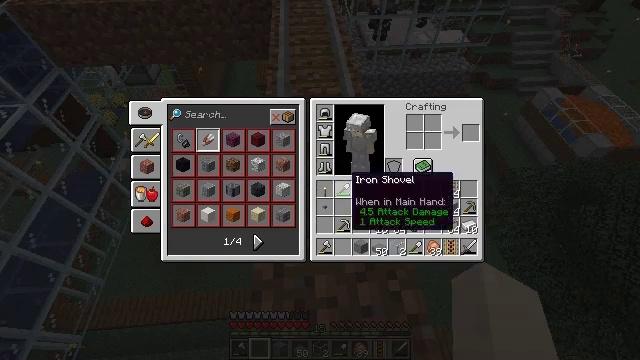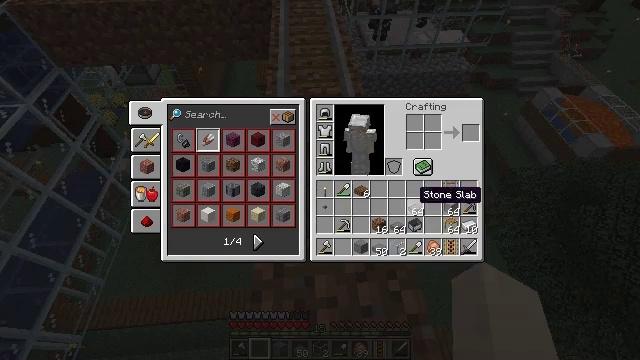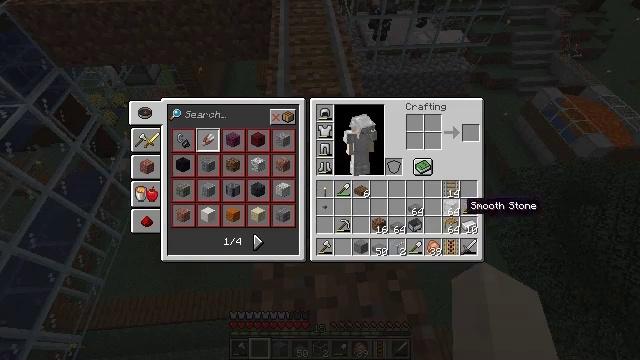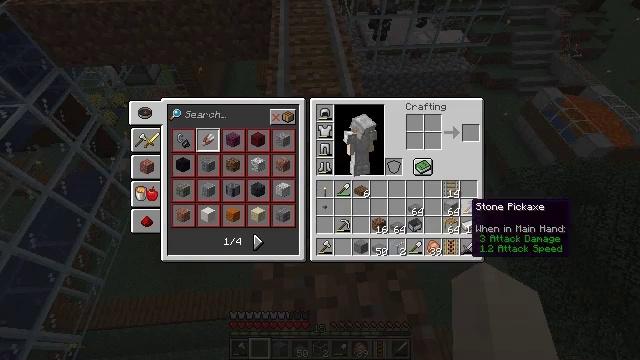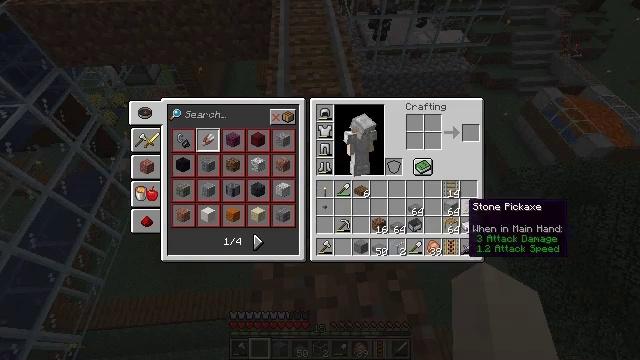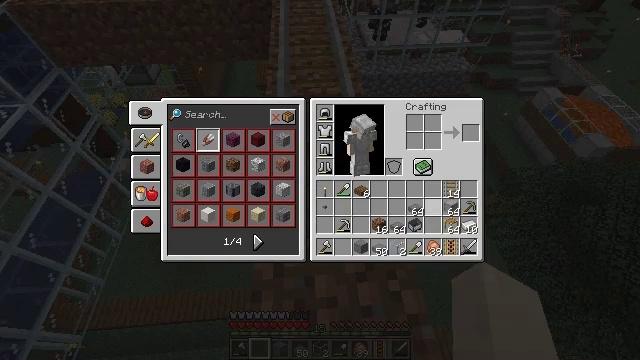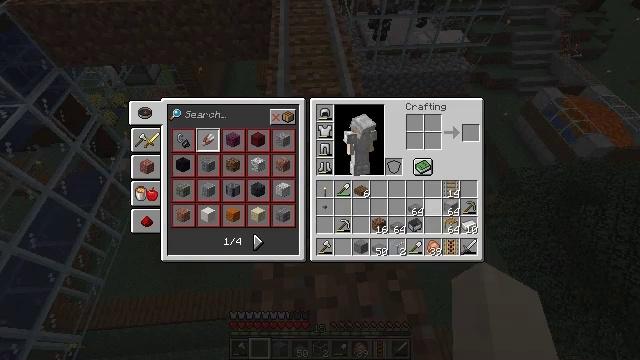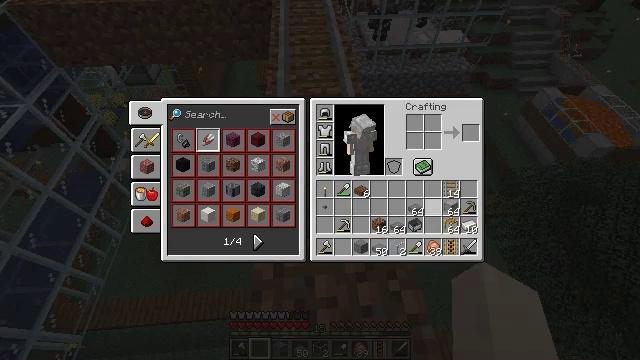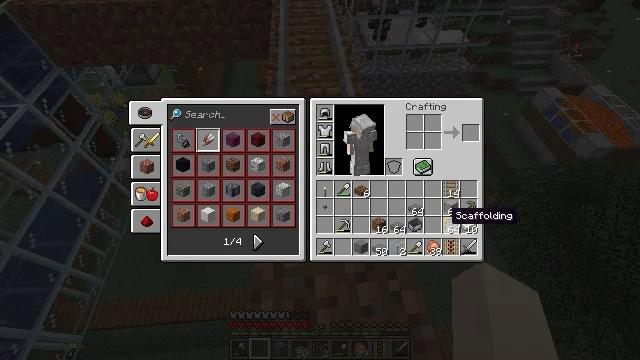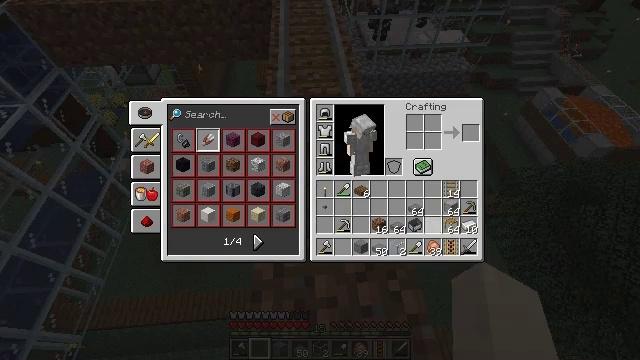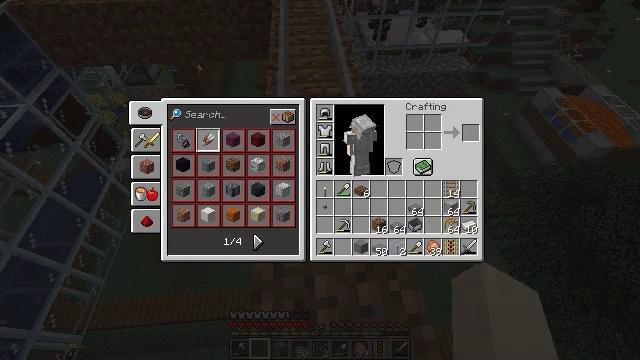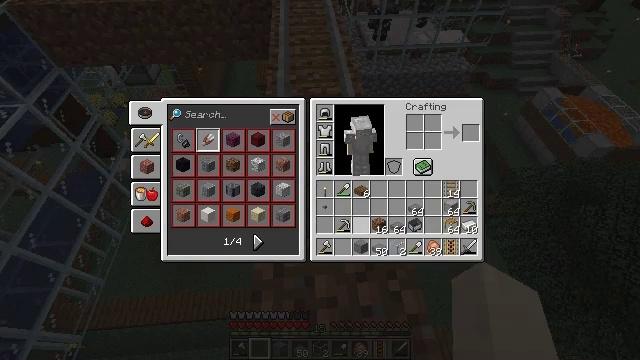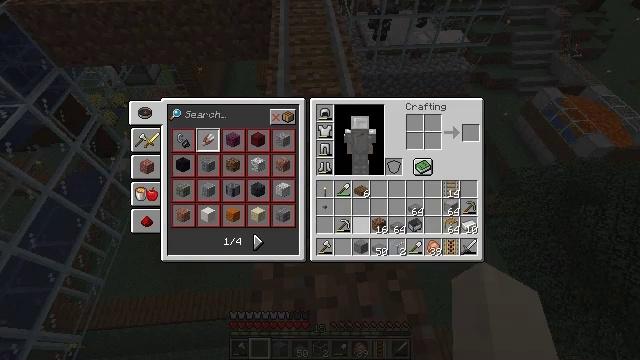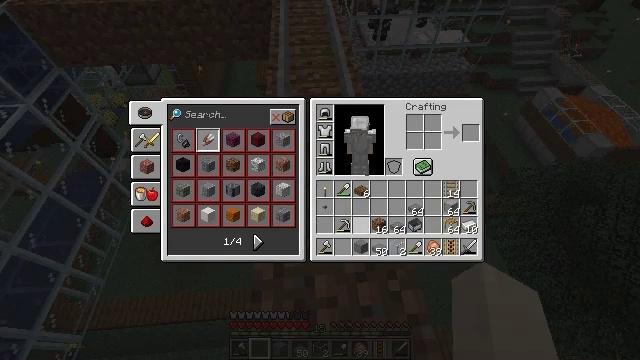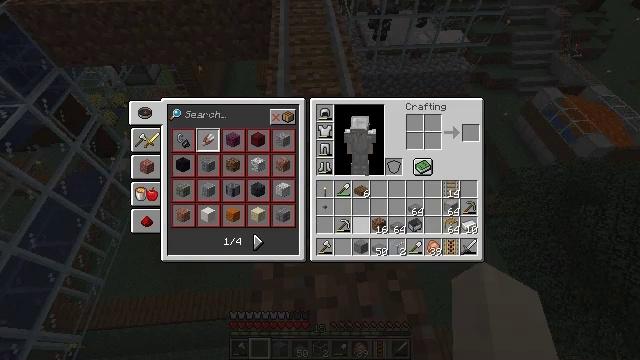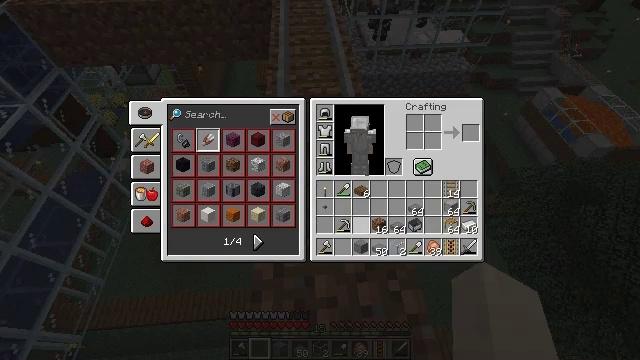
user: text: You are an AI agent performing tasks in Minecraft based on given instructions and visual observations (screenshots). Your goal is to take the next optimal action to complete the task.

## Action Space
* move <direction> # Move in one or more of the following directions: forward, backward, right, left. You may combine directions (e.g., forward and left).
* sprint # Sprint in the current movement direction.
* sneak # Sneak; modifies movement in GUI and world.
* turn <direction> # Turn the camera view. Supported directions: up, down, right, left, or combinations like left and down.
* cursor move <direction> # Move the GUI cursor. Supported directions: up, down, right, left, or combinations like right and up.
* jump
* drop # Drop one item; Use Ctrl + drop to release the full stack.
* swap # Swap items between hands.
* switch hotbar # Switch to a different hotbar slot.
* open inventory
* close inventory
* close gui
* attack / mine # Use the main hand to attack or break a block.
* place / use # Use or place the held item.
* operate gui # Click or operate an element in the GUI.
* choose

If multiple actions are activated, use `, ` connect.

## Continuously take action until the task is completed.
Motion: motion action
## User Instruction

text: Break the rail off the ground.
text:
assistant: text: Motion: turn right and down
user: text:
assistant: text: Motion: turn right and down
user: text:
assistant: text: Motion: no_op
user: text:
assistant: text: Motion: no_op
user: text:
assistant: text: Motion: turn left
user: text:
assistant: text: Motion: no_op
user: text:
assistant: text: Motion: no_op
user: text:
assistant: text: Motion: turn down
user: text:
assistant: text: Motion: turn left
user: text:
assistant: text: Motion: turn left
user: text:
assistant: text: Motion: turn left
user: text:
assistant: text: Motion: no_op
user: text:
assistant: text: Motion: no_op
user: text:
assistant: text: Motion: no_op
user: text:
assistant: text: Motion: no_op
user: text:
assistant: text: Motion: turn left
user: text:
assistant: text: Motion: no_op
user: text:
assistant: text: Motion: no_op
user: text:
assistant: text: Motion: no_op
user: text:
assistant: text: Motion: no_op
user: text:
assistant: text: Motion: attack / mine
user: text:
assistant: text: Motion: attack / mine
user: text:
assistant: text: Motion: turn down, attack / mine
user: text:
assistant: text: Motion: no_op
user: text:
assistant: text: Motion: no_op
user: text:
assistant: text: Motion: no_op
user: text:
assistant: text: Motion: no_op
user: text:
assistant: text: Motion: attack / mine
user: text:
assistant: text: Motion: attack / mine
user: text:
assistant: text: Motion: attack / mine